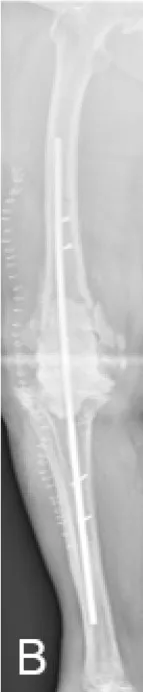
(B) After removal of the revision prosthesis intramedullary rods are placed in the femur and tibia with an antibiotic-loaded PMMA spacer to fill the large dead space as interim knee arthrodesis solution. Cortical windows were needed for complete bone cement removal, which were then fixed with screws.
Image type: radiology (x_ray)